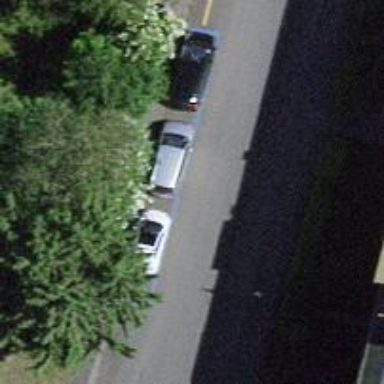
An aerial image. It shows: Smoothly paved residential road.